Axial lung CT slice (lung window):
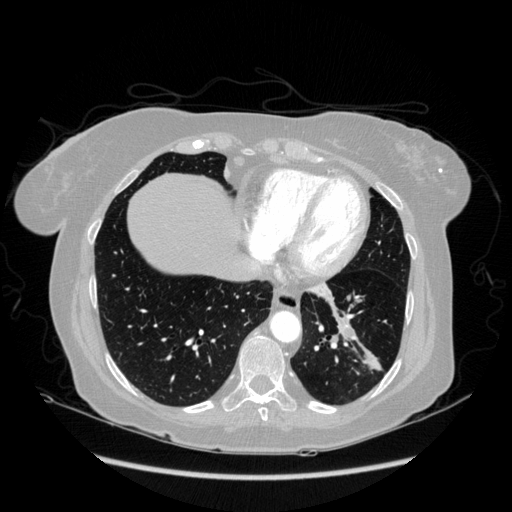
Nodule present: yes
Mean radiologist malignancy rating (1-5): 4.5